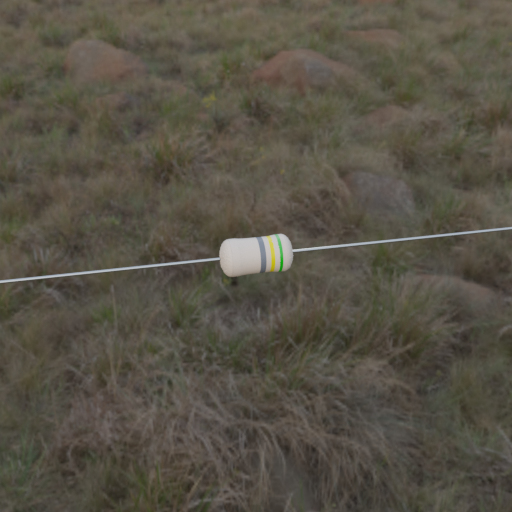
Resistor colour bands (in order): gray, yellow, green